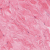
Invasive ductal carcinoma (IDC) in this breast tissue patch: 0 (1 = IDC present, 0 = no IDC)